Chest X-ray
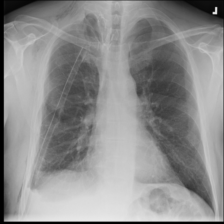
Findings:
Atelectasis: negative
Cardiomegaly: negative
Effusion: negative
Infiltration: negative
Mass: negative
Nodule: negative
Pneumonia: negative
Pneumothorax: negative
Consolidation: negative
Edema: negative
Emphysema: positive
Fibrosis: negative
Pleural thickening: negative
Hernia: negative